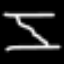
Label: hourglass